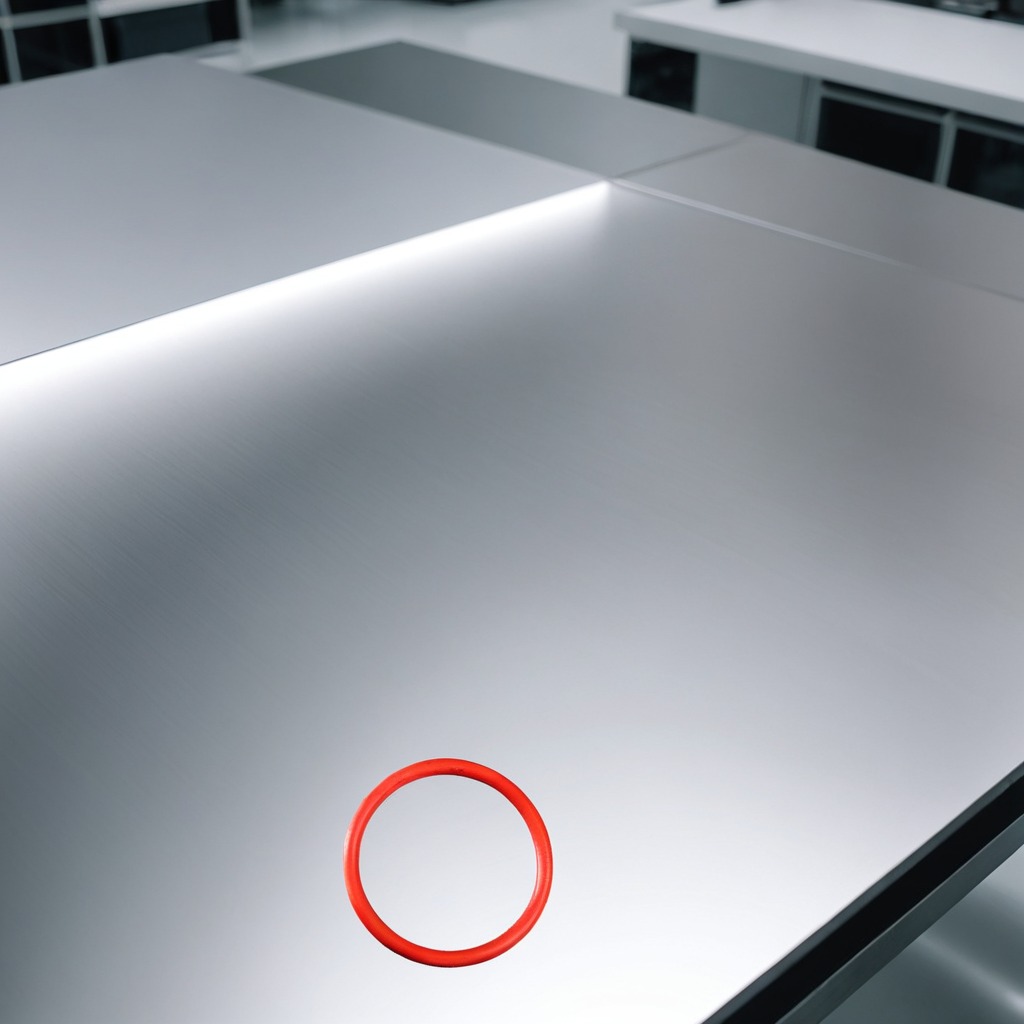
A rubber O-ring lies on the stainless steel table in a high-end prototyping lab.